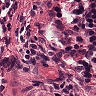
Metastatic tissue present: no